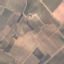
Land use / land cover class: PermanentCrop